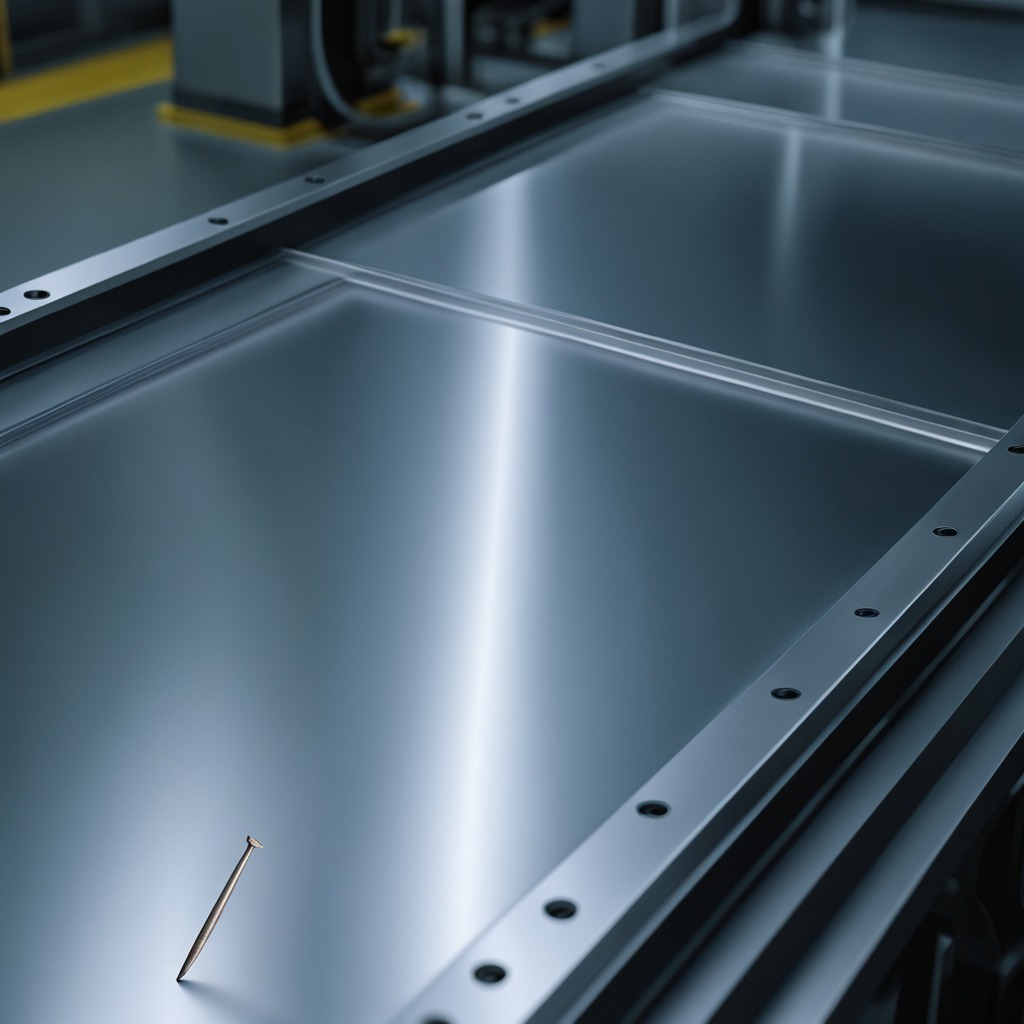
A nail is lying on a metal table in a machine shop under fluorescent lights.